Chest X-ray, PA view. Patient: 60 years old, sex M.
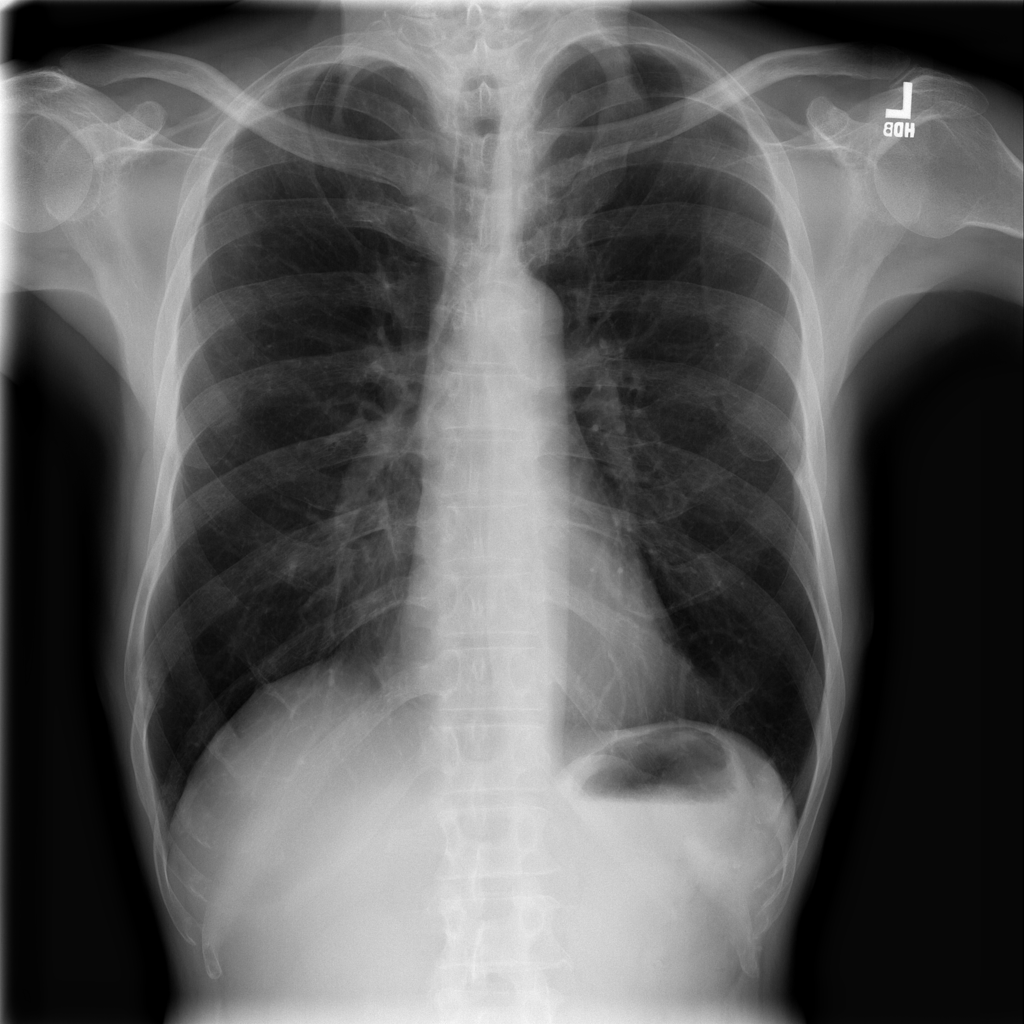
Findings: No Finding